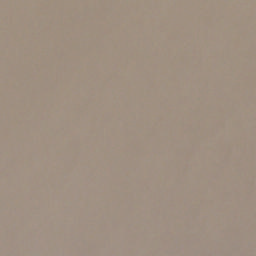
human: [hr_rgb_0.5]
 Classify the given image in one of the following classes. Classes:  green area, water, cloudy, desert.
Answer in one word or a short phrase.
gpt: cloudy